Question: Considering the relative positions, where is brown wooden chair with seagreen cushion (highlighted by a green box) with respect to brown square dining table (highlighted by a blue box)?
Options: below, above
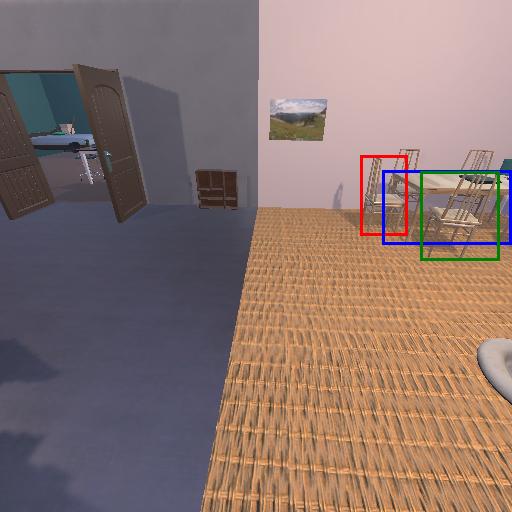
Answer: below